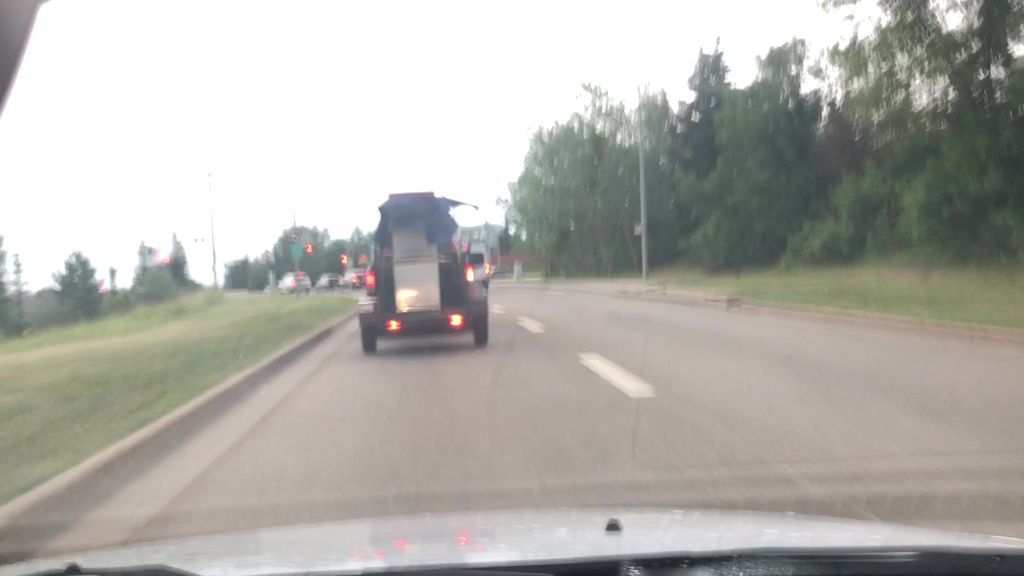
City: edmonton